Question: I am facing a problem making a newsletter in Gmail and Outlook.
I've got a table with some TD's that contain a background-image:
'''
<tr>
<td width="401" height="99" background="http://www.domain.com/bg_left.jpg"></td>
<td width="149" height="99" background="http://www.domain.com/bg_right.jpg"></td>
</tr>
'''
I also tried adding the background images trough <URL>.
But with both ways I've got the following behaviour in Gmail and Outlook.

In both examples there is added some extra padding where the image is repeated.
Someone familiar with this problem? I couldn't find anything about this by myself.
Thanks instead.
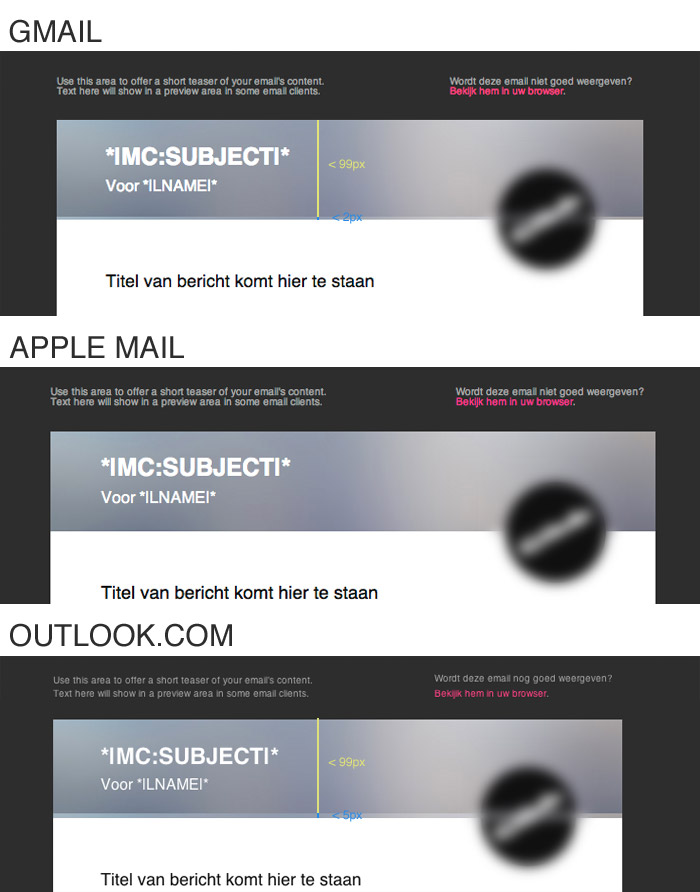
Answer: For Gmail, you can remove the margin at the bottom of your images by changing the 'display' property to 'block' will prevent that.
Unfortunately, it seems that Outlook.com doesn't allow you to set the 'display' property of images, but if you add a 'div' (which is a 'block' by default) with the same height as the 'img', <URL>, you'll get the same result.